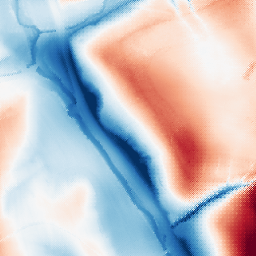
Category: classical
Decomposition family: gaussian_anisotropic
Decomposition parameters: sigma_x: 50
sigma_y: 5
Upsampling method: regularized
Upsampling parameters: scale: 4
lambda_reg: 0.1
Upsampling scale: 4